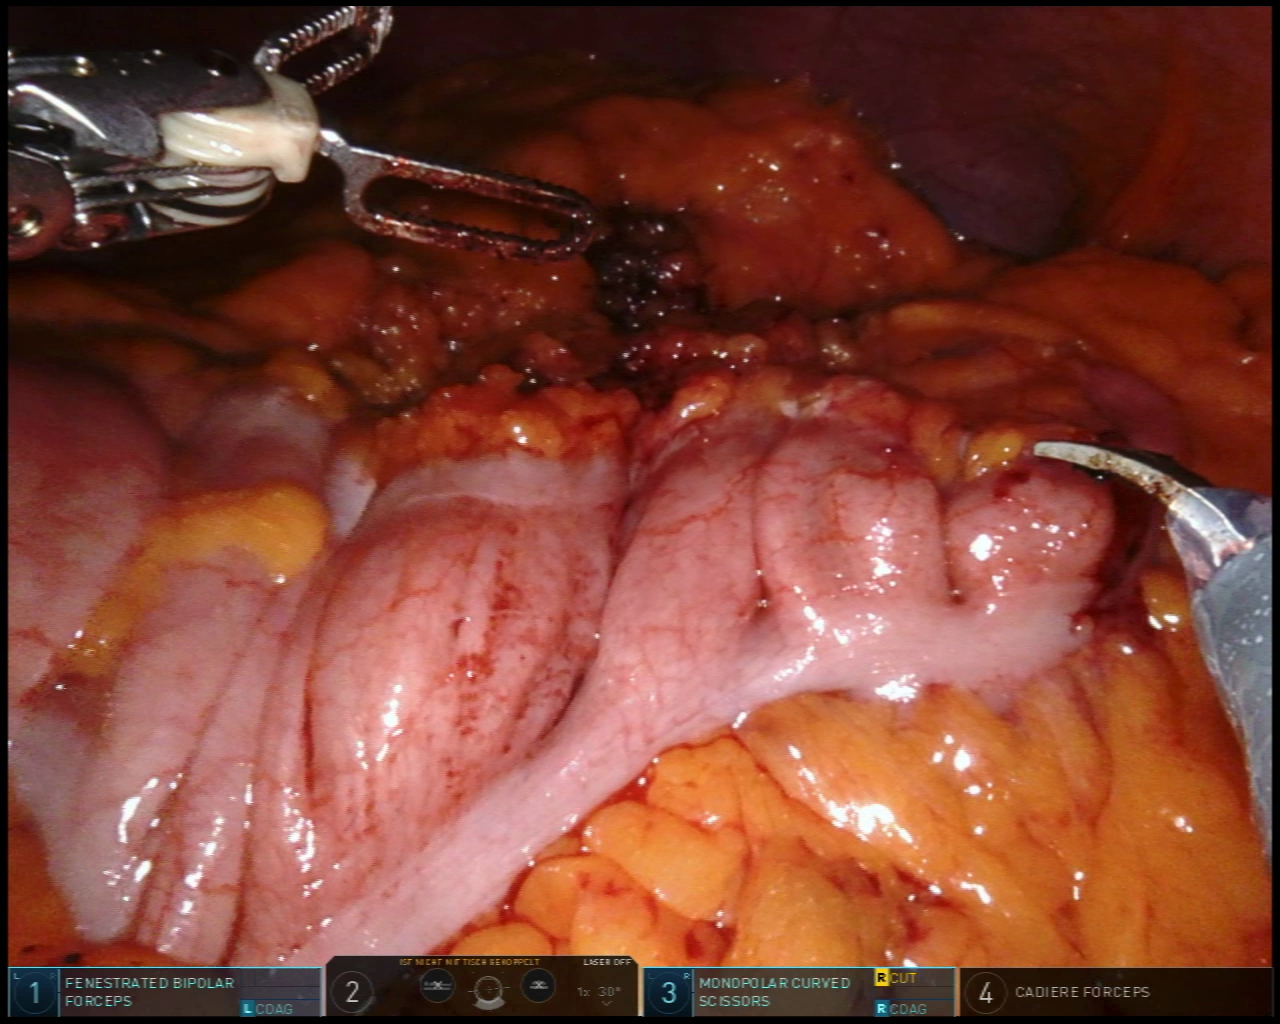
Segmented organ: abdominal_wall
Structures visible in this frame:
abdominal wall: yes
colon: yes
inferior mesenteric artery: no
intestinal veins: no
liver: no
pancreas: no
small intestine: no
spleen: no
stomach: no
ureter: no
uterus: no
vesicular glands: no